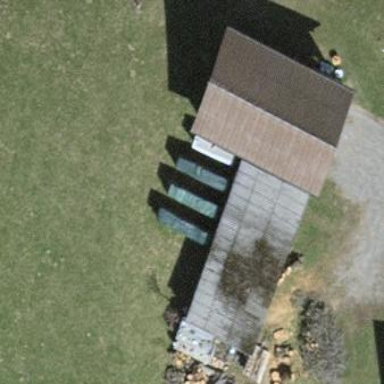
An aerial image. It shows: Shed.